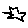
Label: hexagon